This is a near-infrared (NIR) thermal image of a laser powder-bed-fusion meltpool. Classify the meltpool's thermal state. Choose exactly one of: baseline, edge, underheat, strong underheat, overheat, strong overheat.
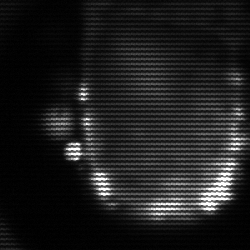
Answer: baseline